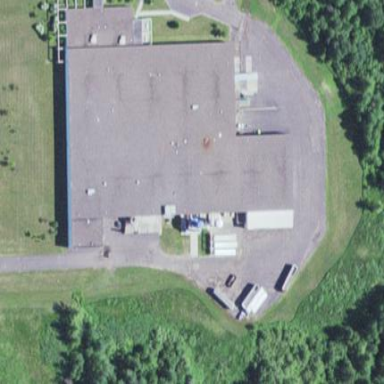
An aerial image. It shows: Industrial building.